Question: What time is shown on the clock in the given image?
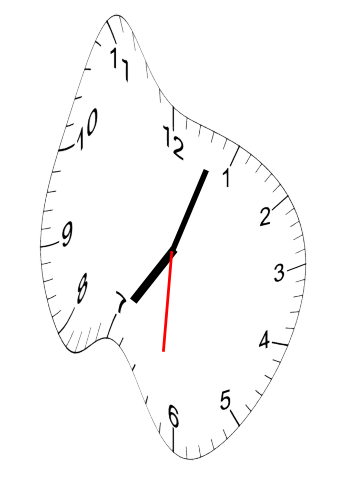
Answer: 07:03:31